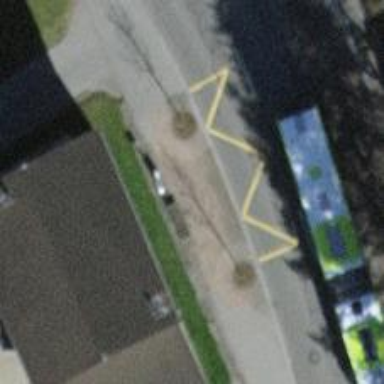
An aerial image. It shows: Bus stop with platform for public transport.